Question: Count the number of objects in the diagram.
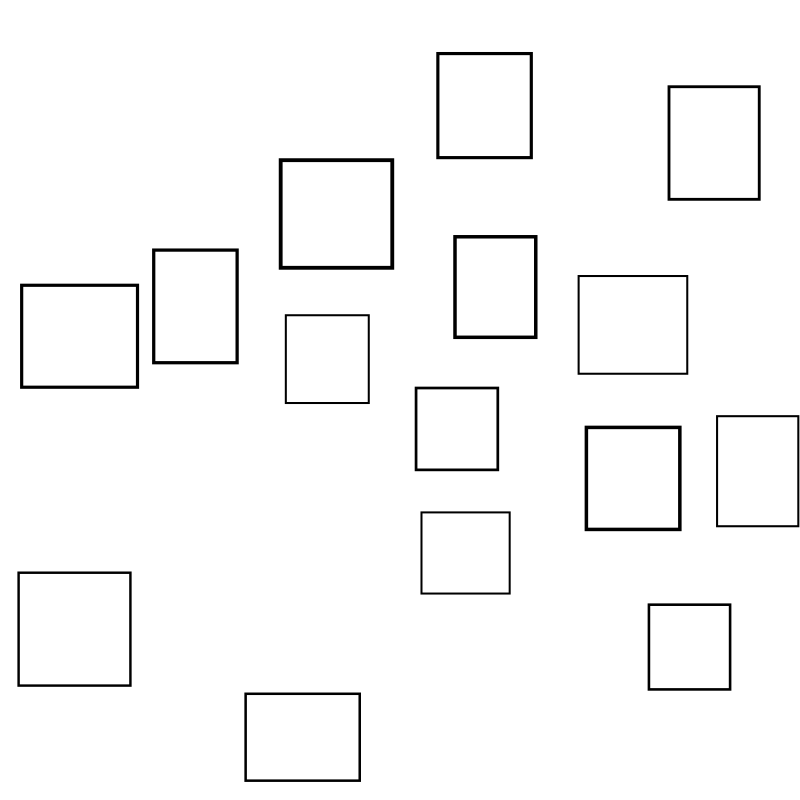
Answer: 15